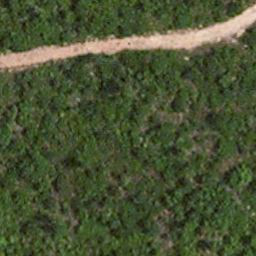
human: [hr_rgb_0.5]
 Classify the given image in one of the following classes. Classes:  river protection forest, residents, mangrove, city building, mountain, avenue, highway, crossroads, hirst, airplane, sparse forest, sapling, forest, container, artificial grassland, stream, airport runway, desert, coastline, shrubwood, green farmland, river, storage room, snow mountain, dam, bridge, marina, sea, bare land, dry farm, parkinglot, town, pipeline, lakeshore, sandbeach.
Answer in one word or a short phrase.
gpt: avenue